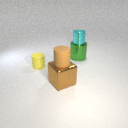
small yellow rubber cylinder to the left of large brown metal cube